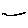
Label: line